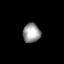
Tissue: lung
Cell type: Fibroblasts
Senescence score: 0.5831
Nuclear area (px): 336
Mean DAPI intensity: 152.158